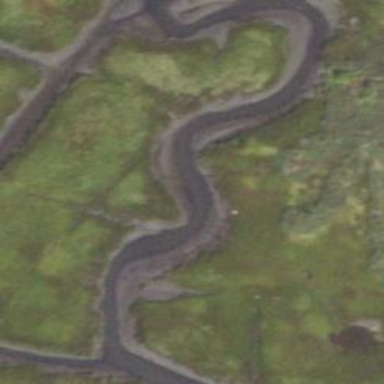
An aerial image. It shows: Wetland area characterized by wet meadow.